Question: I am having bootstrap datatable. I want to force user to enter data on a table's specific column on selected row. To be more clear I have a datatable which has three fields (select, studentName, result), what I want, when user select a student, they should enter result in text box. I don't know how to do that. I am new to Javascript, but something like this should help?
'''
$(function() {
$(".checkbox").click(function() {
if(this.checked) {
//get selected column value and user on blur event and show alert
}
}
'''
but I don't know how to do that, please help me.

I have tried with below approach, but its not neat and clean,
'''
$(function(){
$('td').click(function(){
$('#dbResultsTable input[type="checkbox"]:checked').each(function(){
var $row = $(this).parents('tr');
if($row.find('td:eq(1) input').val()==""){
alert('please enter Result');
}
});
});
});
'''
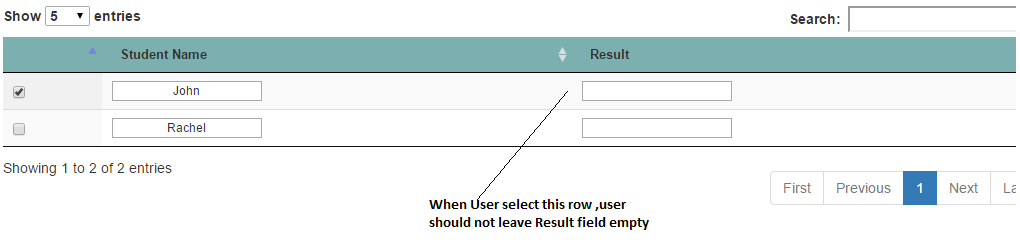
Answer: Finally i have solved it , here is the solution. Hope it helps someone
'''
function enableValidationOnSelectedCheckBox(id) {
var checkboxSelect = document.getElementById('checkId_'+id);
var requiredField= document.getElementById(id);
if(checkboxSelect.checked!=true){
// Do nothing
$("#"+id).removeClass("focus");
}
else{
if(requiredField.value.length>0){
$("#"+id).removeClass("focus");
}else{
alert('Please don leave this field as empty');
}
}
}
'''